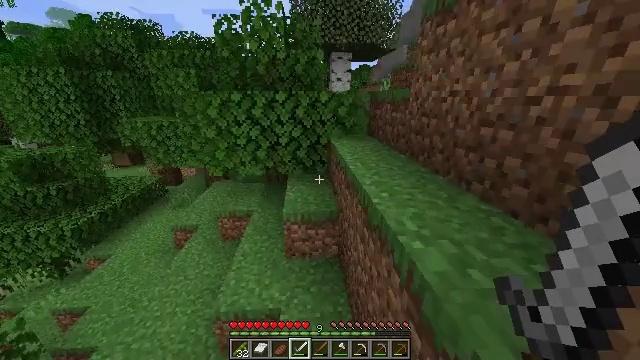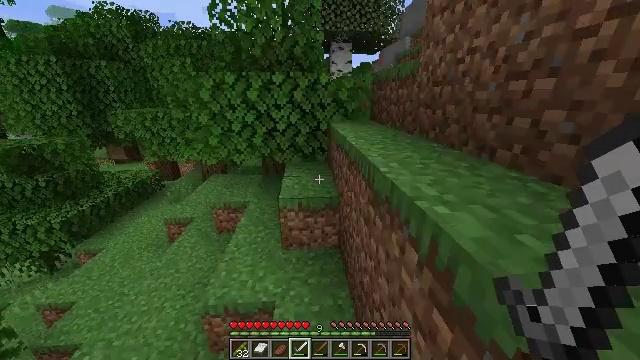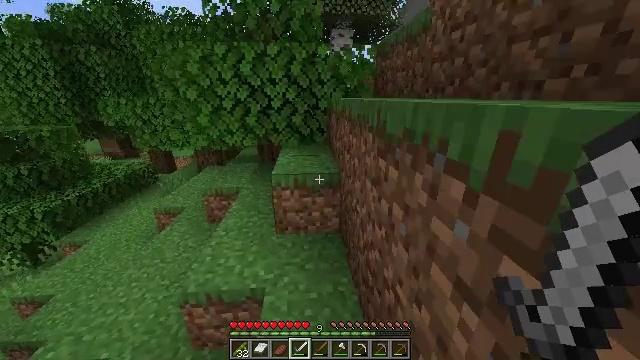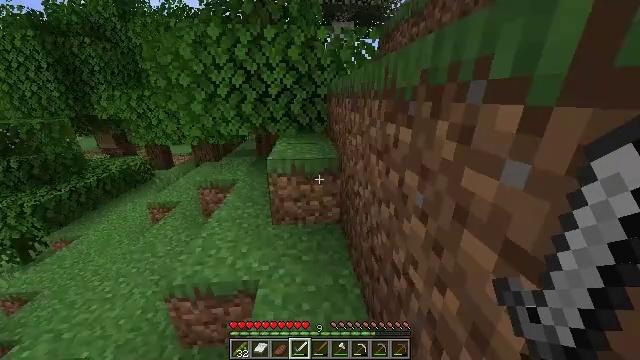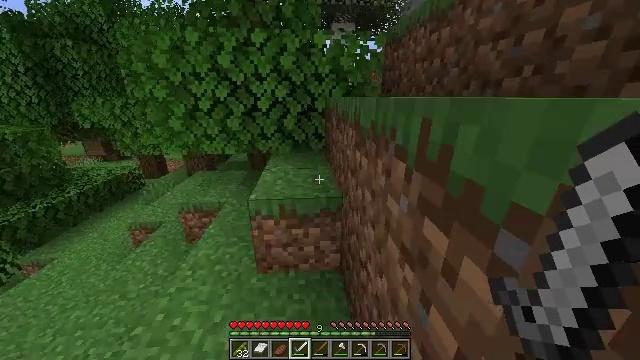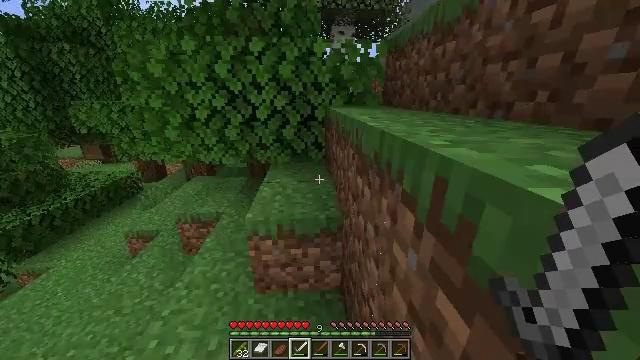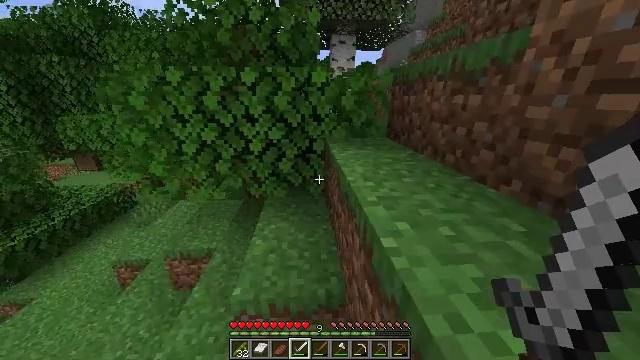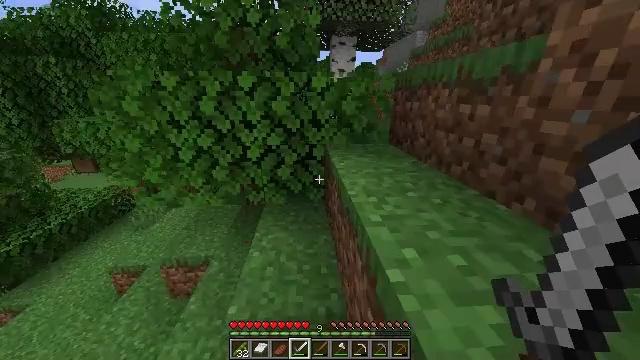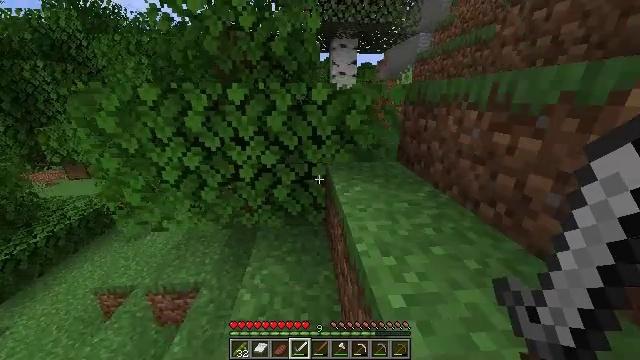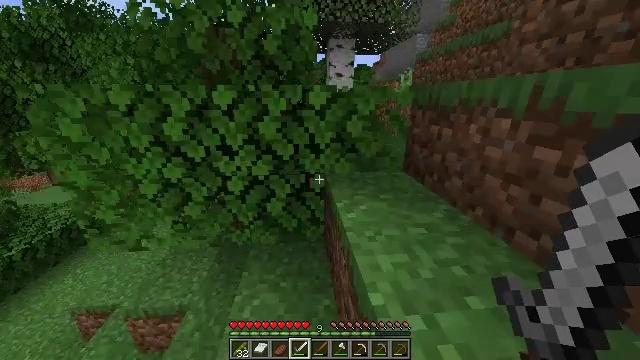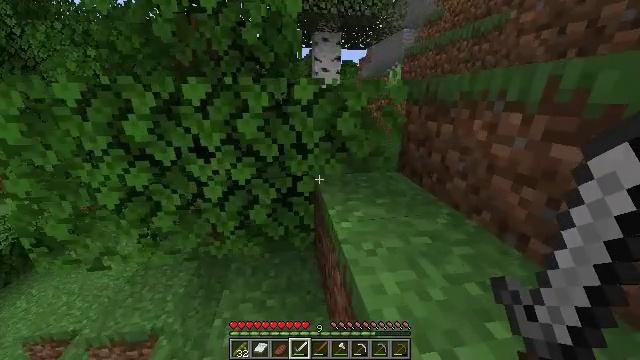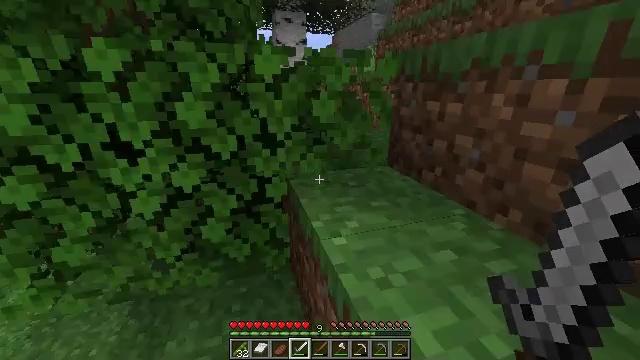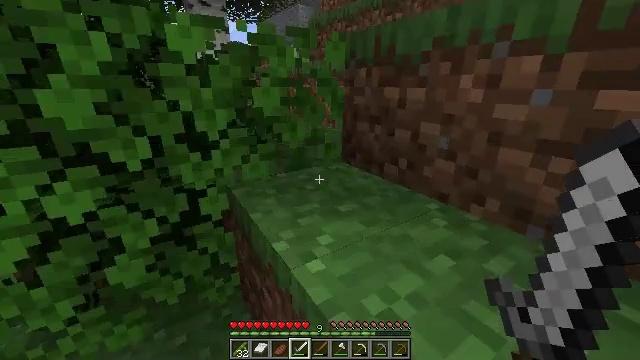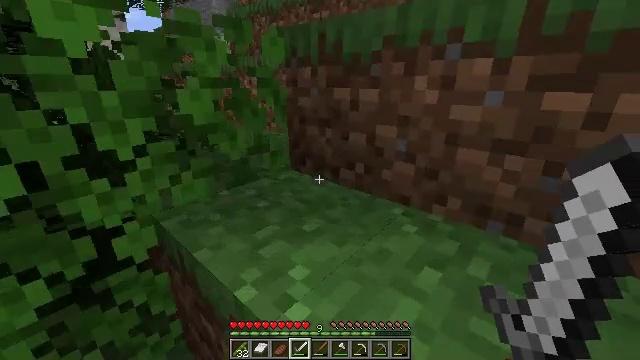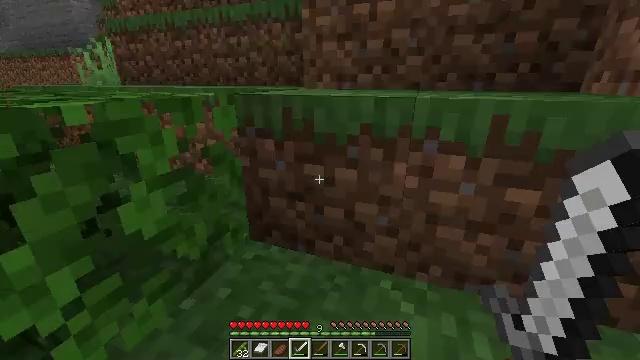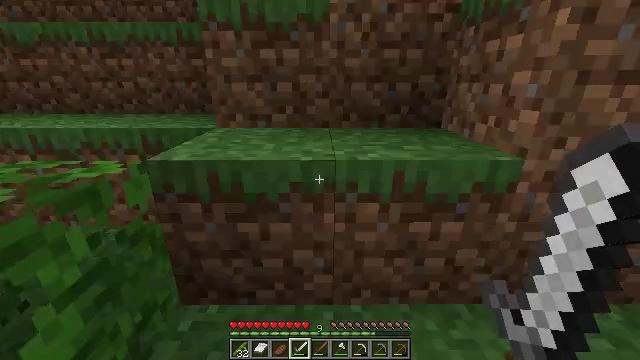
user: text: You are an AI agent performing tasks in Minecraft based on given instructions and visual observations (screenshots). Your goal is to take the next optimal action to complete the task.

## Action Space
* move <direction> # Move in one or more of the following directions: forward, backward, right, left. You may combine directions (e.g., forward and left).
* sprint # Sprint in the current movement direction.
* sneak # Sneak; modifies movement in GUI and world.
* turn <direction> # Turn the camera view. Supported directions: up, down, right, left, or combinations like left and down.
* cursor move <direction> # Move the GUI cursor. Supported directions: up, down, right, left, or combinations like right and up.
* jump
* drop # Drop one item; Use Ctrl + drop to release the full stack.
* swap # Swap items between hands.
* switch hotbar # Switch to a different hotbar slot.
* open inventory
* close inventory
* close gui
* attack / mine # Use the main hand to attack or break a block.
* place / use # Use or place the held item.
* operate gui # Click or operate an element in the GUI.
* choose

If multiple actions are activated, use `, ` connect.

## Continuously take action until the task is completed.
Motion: motion action
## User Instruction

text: Gather materials from the sweet berry bush.
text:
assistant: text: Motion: move forward, jump
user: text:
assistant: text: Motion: move forward, jump
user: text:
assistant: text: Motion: move forward, jump
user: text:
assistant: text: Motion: move forward, jump
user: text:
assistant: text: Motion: move forward, sprint, jump
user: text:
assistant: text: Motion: move forward, sprint, jump
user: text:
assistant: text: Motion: move forward, sprint, jump
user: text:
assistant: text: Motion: move forward, jump
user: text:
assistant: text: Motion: move forward, turn right, jump
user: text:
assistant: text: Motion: move forward, turn right, jump
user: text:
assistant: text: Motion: move forward, turn right, jump
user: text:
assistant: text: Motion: move forward, turn right, jump
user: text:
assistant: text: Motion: move forward, turn right, jump
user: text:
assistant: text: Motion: move forward, turn right, jump
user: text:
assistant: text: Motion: move forward, turn right, jump
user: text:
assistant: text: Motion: move forward, sprint, turn right, jump
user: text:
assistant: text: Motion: move forward, sprint, turn right, jump
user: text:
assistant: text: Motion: move forward, sprint, turn right and up, jump
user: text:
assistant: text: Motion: move forward, sprint, turn right and up, jump
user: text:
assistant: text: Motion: move forward, turn right and up, jump
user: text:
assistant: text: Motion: move forward, turn right and up, jump
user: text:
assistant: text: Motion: move forward, turn right and up, jump
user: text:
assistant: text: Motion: move forward, turn right and up, jump
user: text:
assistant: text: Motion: move forward, turn right, jump
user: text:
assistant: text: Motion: move forward, jump
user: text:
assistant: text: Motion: move forward, sprint, jump
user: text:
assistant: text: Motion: move forward, sprint, turn left and up, jump
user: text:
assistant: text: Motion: move forward, sprint, turn left and up, jump
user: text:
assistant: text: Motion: move forward, turn left, jump
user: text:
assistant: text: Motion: move forward, jump